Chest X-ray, PA view. Patient: 50 years old, sex F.
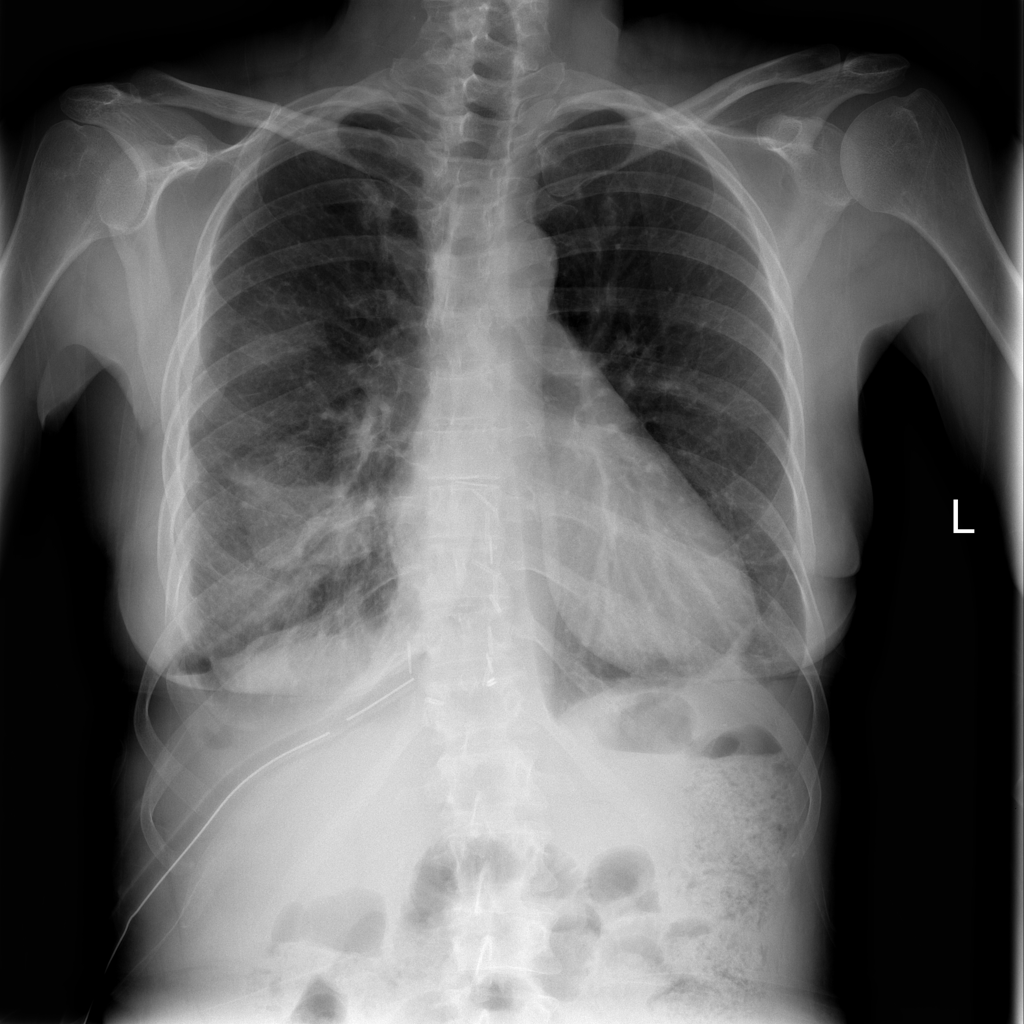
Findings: No Finding